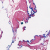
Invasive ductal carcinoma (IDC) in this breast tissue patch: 0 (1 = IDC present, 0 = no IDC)